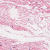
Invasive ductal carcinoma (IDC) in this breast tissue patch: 0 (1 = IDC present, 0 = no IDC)